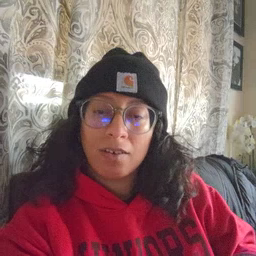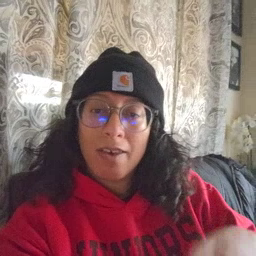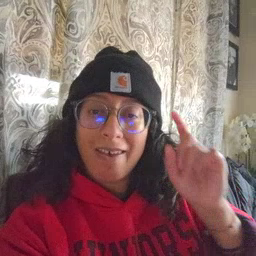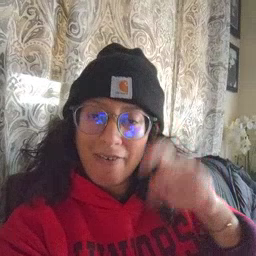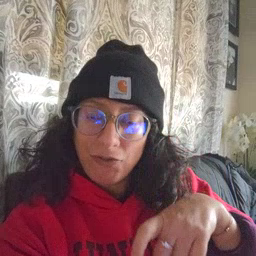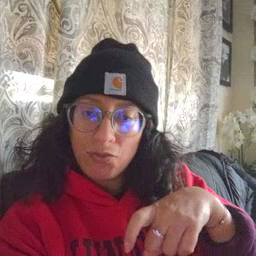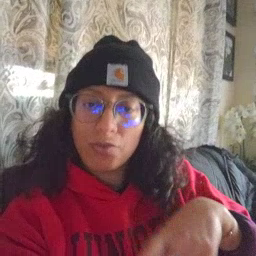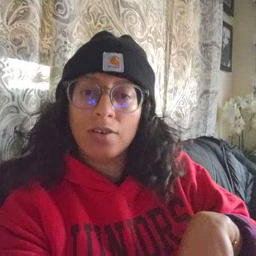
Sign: haveto